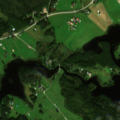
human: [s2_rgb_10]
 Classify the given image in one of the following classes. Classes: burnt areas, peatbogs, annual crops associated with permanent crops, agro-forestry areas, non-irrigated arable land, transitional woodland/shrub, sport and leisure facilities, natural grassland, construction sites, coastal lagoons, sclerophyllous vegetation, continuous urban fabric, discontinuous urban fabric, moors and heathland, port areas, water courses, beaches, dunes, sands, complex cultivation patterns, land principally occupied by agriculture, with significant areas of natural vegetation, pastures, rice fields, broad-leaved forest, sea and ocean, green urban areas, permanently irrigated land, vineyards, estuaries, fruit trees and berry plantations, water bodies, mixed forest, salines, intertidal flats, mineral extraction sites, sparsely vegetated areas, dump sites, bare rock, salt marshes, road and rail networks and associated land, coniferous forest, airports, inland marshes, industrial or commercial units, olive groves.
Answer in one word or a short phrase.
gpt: non-irrigated arable land, land principally occupied by agriculture, with significant areas of natural vegetation, coniferous forest, mixed forest, water bodies